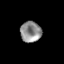
Tissue: lung
Cell type: T cells
Senescence score: 0.2429
Nuclear area (px): 425
Mean DAPI intensity: 142.671